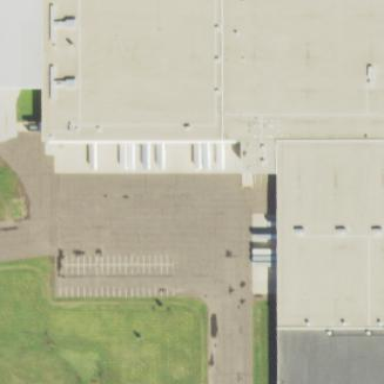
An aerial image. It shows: Industrial building.